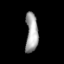
Tissue: lung
Cell type: Endothelial cells
Senescence score: 0.5915
Nuclear area (px): 479
Mean DAPI intensity: 164.127